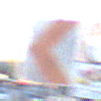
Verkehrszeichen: RichtungstafelnInKurvenKleinRechts
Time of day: SunriseSunset
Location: Outdoor (Urban)
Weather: Clear
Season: NotSpecified
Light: Natural